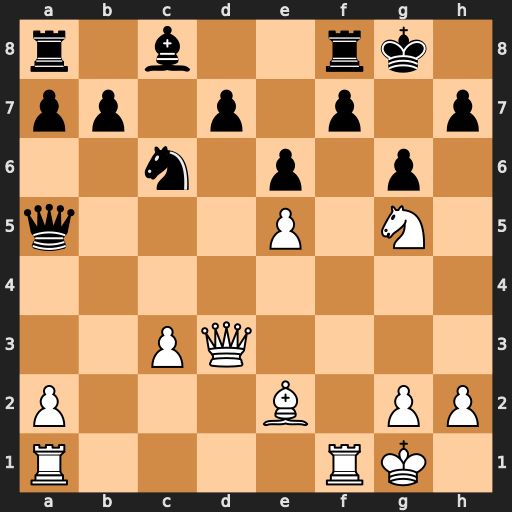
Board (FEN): r1b2rk1/pp1p1p1p/2n1p1p1/q3P1N1/8/2PQ4/P3B1PP/R4RK1
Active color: w
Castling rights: -
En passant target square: -
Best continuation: Qh3 h5 Bxh5 Qxe5 Bxg6